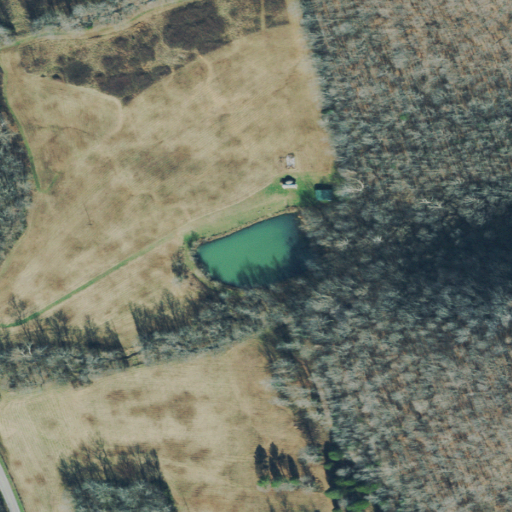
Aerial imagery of valley in Tennessee named Inman Hollow containing deciduous forest, pasture, mixed forest, woody wetlands, and open development